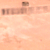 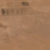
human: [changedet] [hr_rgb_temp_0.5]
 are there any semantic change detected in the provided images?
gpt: No change occurred.